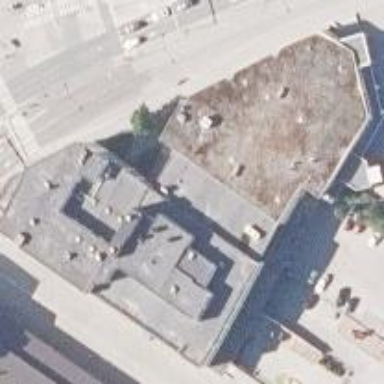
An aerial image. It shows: Commercial building with beige exterior. The roof is colored gray.